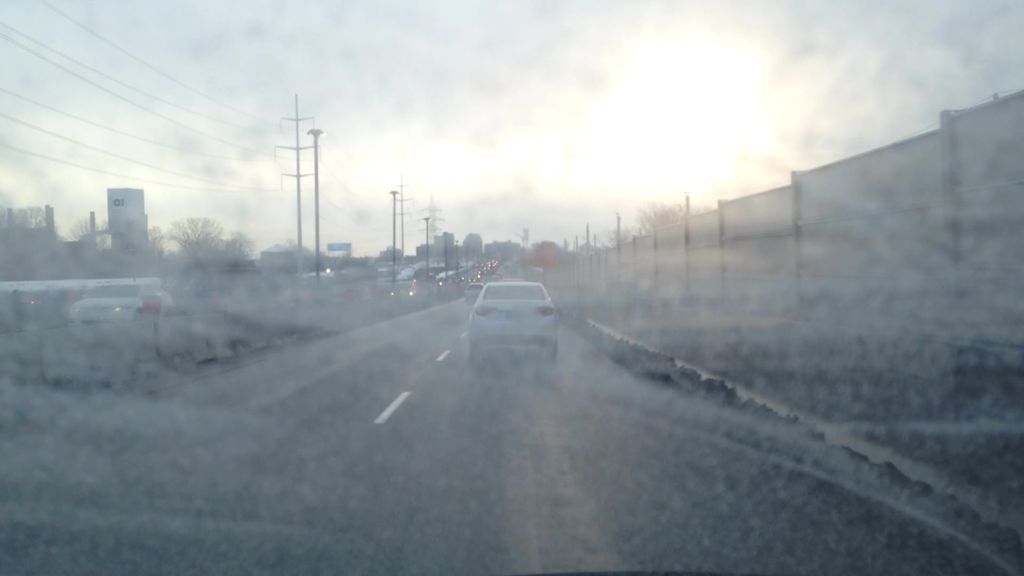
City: montreal